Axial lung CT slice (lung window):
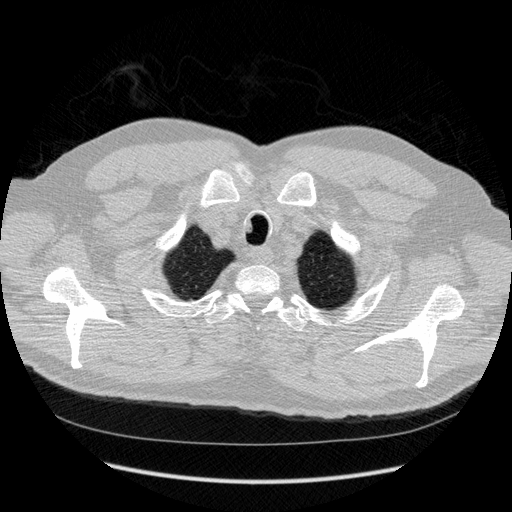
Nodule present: no